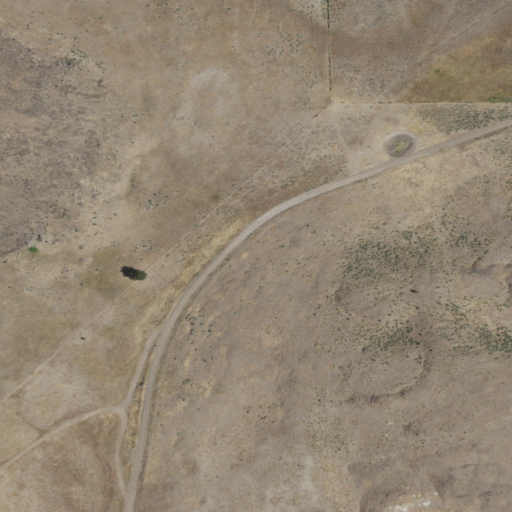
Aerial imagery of gap in Oregon named Mahogany Gap containing grassland and shrub